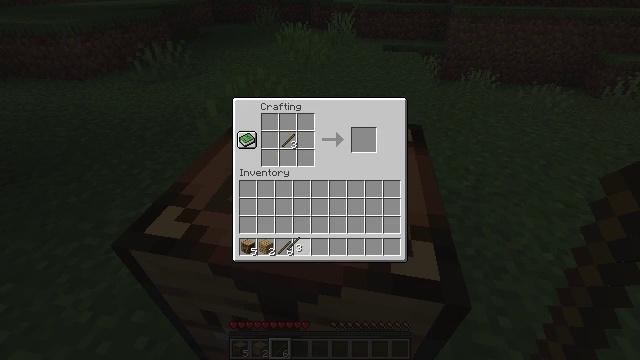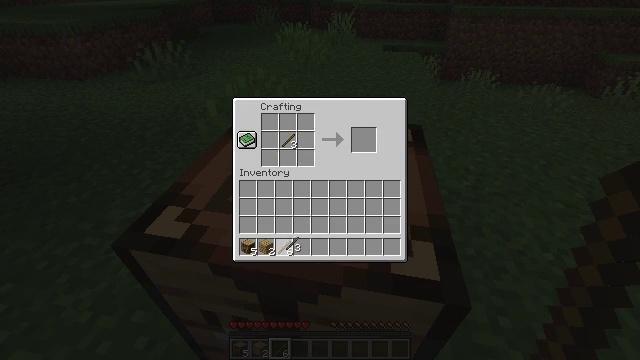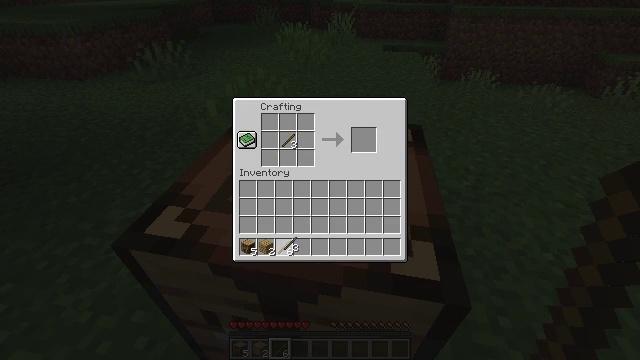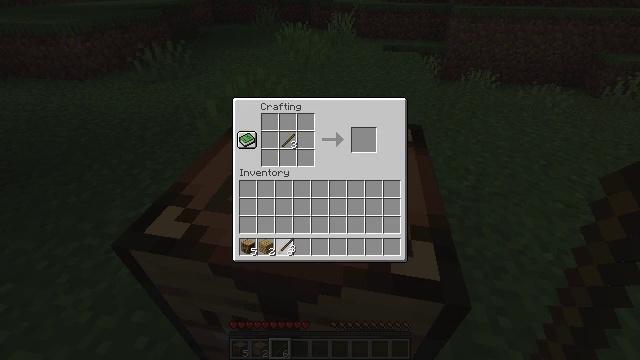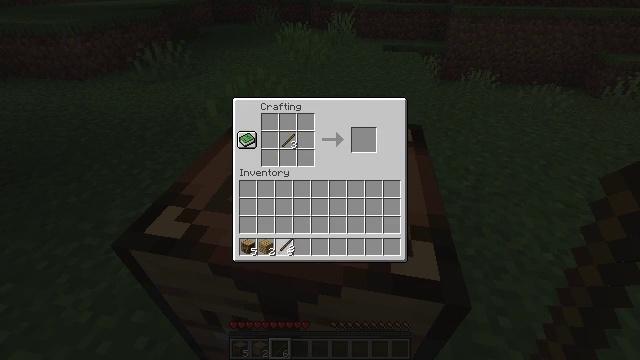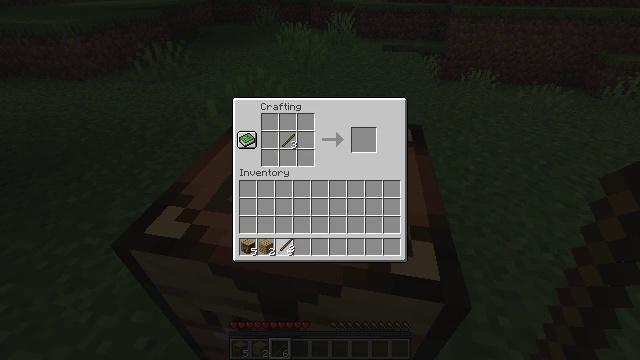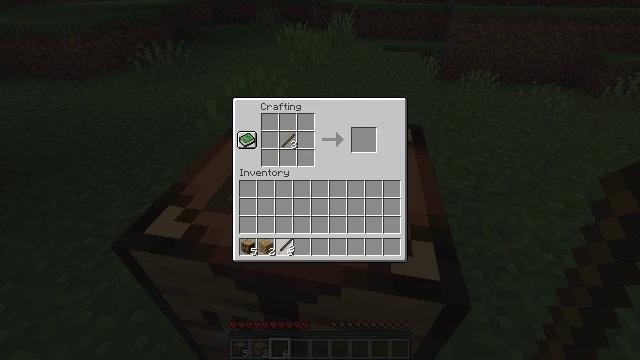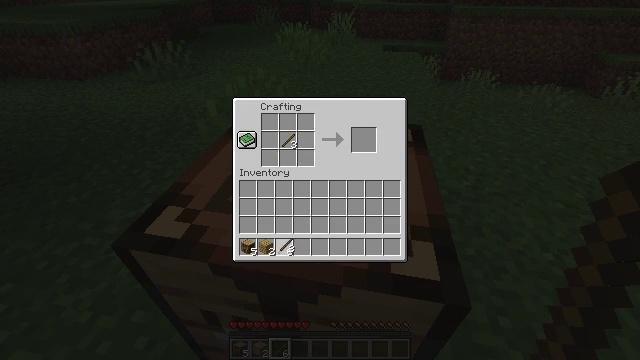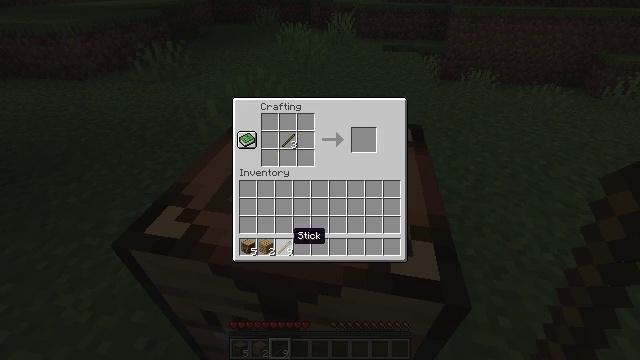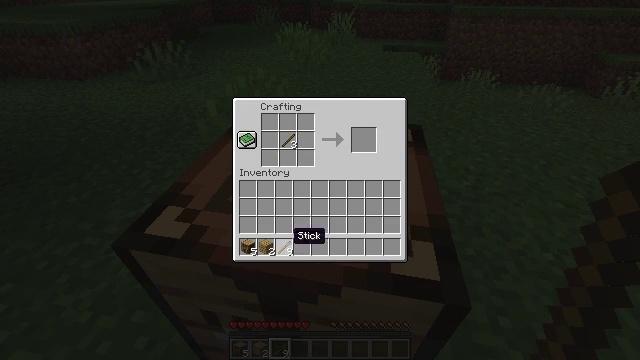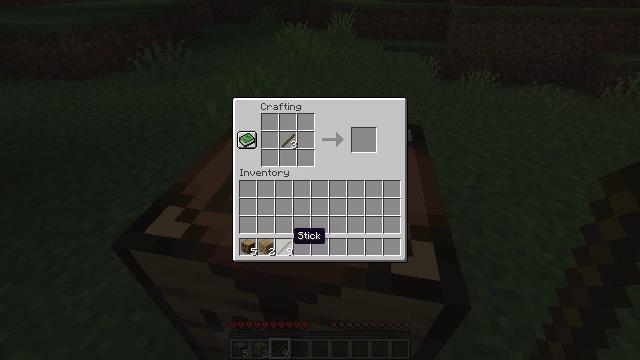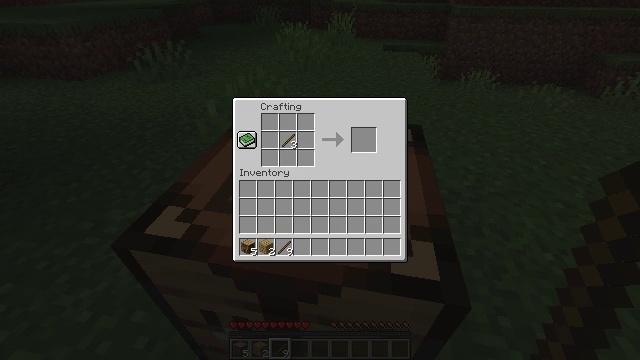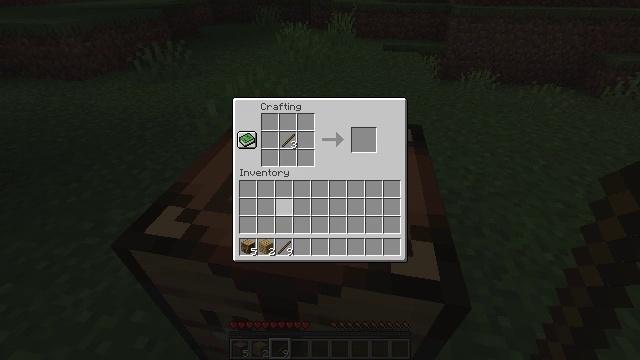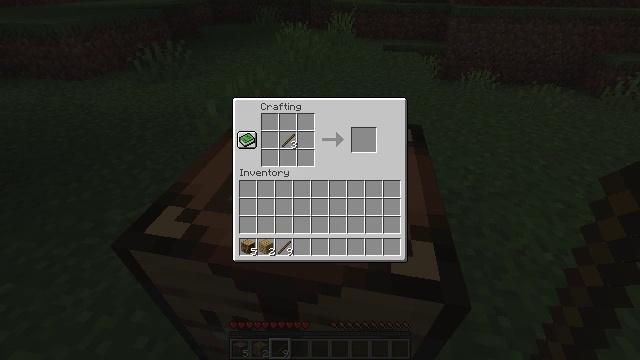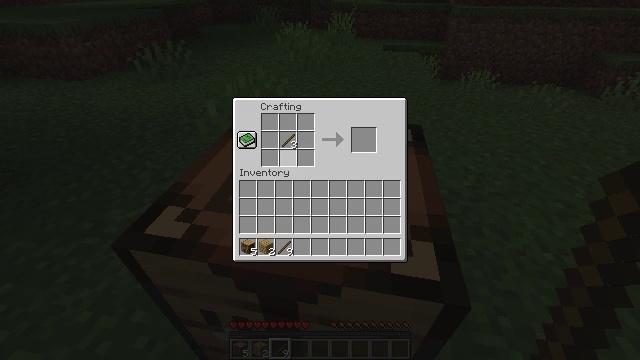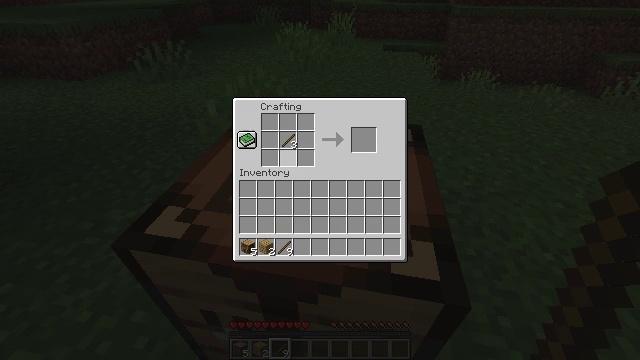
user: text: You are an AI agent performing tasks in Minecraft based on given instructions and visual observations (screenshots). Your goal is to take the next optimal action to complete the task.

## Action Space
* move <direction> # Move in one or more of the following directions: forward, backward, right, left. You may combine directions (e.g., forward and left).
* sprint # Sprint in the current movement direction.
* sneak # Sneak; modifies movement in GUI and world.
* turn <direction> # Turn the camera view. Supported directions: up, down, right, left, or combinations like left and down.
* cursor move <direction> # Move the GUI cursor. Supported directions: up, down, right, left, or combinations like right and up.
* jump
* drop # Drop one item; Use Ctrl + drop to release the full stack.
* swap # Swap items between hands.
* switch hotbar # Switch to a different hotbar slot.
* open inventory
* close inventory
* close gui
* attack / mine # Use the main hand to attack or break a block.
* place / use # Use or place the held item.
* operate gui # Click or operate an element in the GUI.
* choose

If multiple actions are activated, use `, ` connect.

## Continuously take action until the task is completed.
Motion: motion action
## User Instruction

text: Get a wooden hoe by using sticks and planks.
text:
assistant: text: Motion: no_op
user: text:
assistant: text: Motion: no_op
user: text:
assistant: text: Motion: no_op
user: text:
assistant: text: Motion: no_op
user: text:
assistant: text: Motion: no_op
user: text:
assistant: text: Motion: operate gui
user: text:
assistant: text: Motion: operate gui
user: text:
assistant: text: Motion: no_op
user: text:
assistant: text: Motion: no_op
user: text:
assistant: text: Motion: no_op
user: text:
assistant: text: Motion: cursor move up
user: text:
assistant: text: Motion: cursor move up
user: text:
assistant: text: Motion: cursor move right and up
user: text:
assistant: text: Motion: cursor move up
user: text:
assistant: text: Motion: no_op
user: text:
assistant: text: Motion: no_op
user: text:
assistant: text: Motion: no_op
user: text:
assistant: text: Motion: no_op
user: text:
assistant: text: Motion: no_op
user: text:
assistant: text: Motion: no_op
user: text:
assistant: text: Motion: no_op
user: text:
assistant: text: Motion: no_op
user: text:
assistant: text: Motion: no_op
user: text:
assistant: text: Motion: choose
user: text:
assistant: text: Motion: choose
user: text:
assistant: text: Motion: choose
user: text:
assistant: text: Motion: no_op
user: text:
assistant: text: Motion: no_op
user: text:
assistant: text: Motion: no_op
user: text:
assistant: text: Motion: no_op